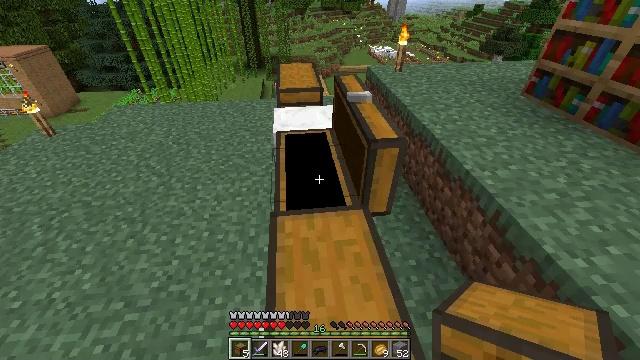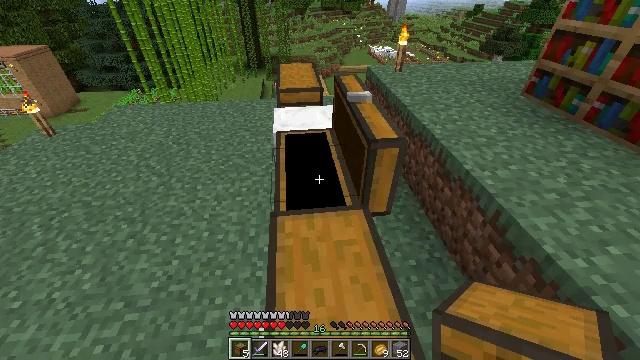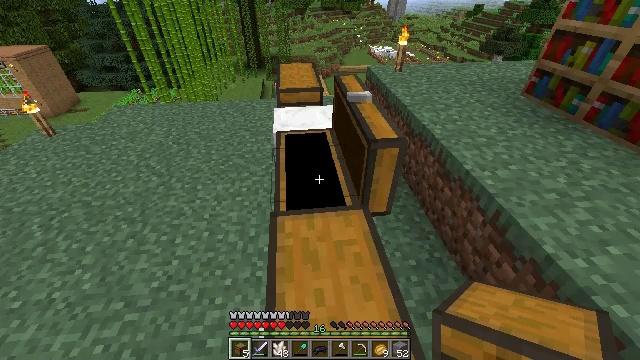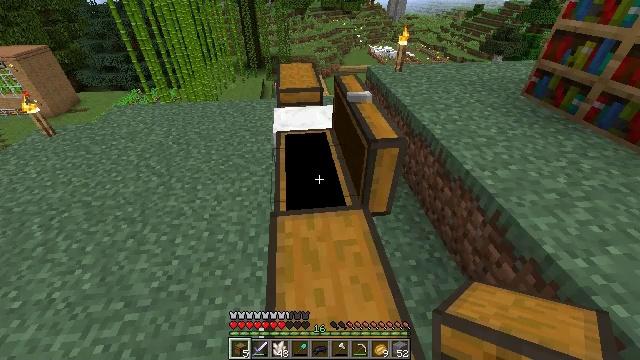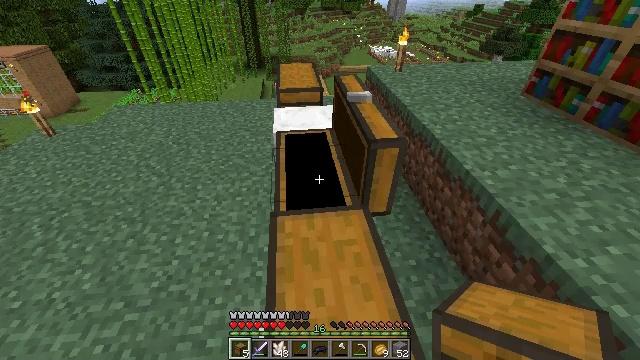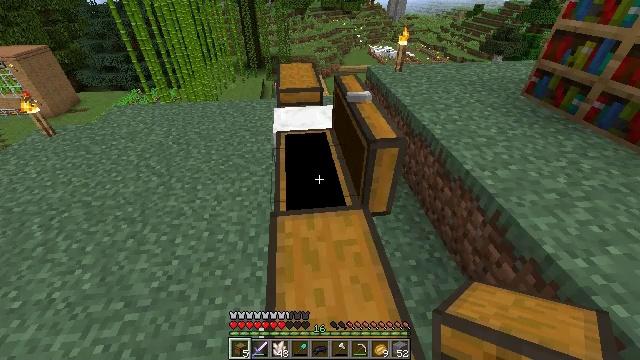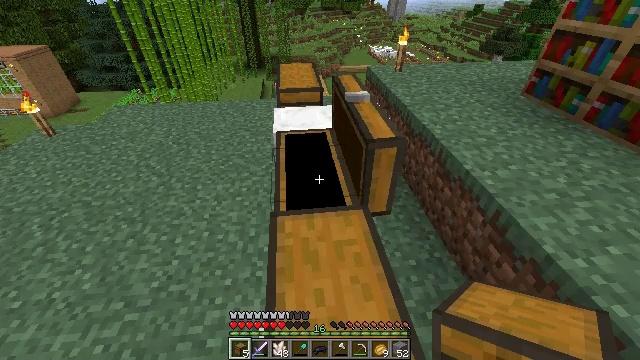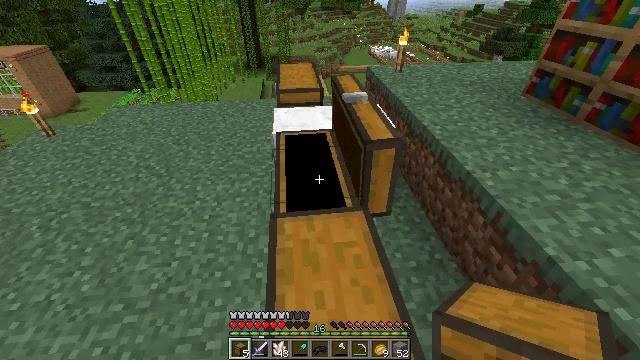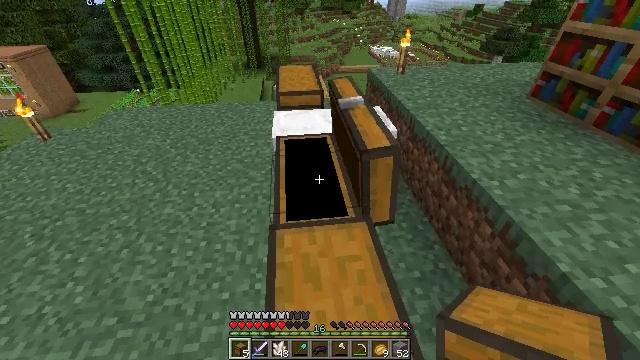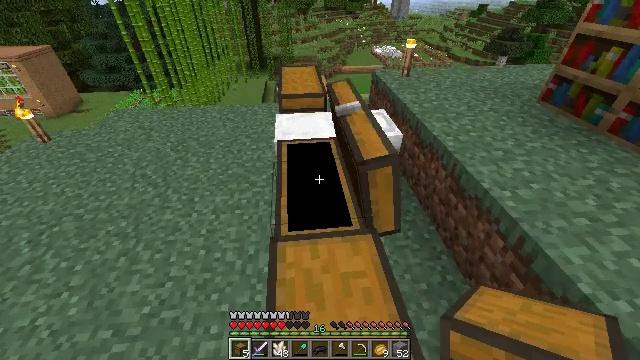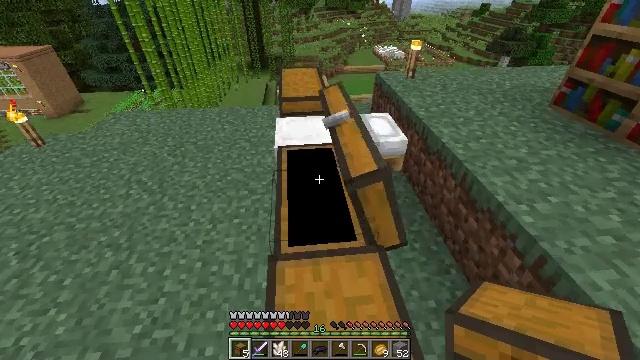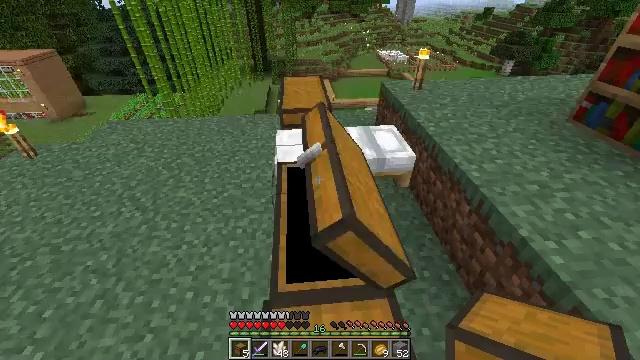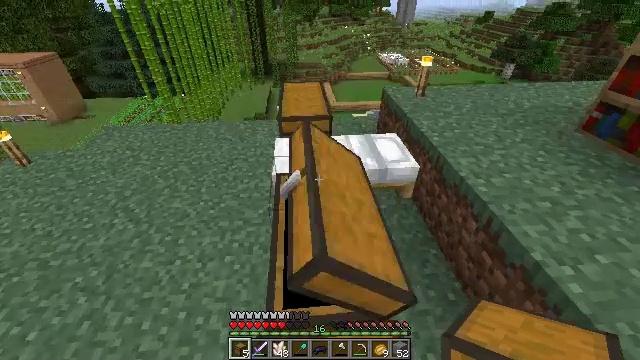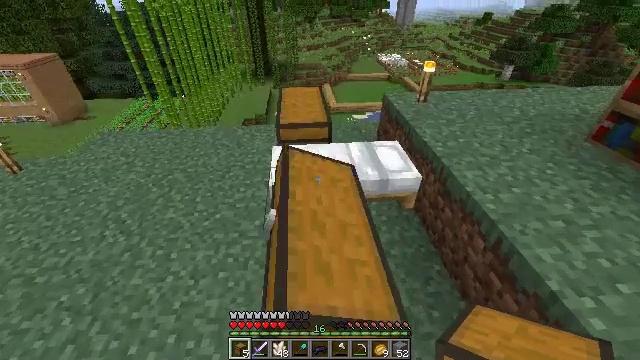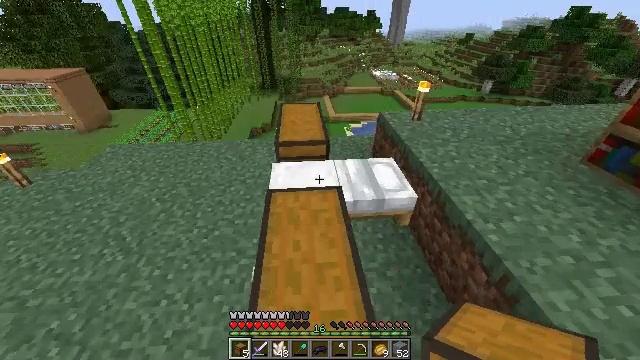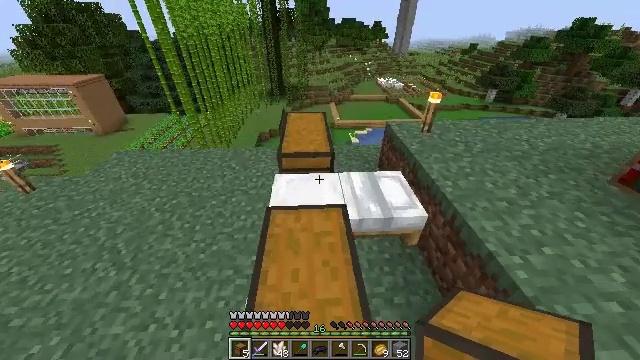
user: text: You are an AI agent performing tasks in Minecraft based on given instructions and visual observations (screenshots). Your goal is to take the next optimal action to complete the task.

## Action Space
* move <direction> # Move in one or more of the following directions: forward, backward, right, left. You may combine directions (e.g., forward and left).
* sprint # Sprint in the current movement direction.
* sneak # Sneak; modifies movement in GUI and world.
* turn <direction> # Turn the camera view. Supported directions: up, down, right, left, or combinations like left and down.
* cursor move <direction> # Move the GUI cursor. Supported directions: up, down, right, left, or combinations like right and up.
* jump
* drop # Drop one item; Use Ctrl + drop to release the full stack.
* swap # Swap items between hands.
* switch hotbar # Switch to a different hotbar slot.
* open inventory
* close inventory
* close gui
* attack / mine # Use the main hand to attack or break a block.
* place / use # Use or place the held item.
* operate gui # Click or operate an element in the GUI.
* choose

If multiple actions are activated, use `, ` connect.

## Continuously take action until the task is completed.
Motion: motion action
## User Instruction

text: Create a hopper by using iron and a chest.
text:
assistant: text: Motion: no_op
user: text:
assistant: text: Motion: no_op
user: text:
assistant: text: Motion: no_op
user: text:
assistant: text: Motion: no_op
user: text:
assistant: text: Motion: no_op
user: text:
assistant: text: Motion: no_op
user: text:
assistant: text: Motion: move forward
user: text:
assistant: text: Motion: move forward
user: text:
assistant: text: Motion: move forward
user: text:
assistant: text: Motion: move forward
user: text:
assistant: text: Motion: move forward
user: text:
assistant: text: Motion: move forward, sprint
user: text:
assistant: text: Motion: move forward, sprint
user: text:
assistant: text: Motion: move forward, sprint
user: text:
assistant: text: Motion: move forward, sprint, turn left
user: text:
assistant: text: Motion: move forward, turn left
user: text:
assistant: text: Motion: move forward
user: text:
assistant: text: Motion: move forward
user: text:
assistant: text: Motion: no_op
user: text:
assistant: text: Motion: no_op
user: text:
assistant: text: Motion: no_op
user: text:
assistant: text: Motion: use / place
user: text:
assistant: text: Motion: use / place
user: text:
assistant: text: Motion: use / place
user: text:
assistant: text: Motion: use / place
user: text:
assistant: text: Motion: no_op
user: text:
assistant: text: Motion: open gui
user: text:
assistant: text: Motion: no_op
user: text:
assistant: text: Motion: no_op
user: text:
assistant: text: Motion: no_op